Question: I have an database in that "[proper n.]" word is common
looking like

i want to remove " [proper n.]" word from col 2 by updating it
can any body help me how to resolve this issue in using sqlite3
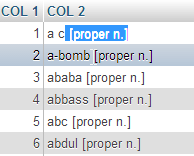
Answer: In oracle you can use 'REPLACE' function to replace a string. Refer <URL> for more in detail.
Try like this,
'''
UPDATE table
SET col2 = REPLACE(col2, ' [proper n.]', '');
'''